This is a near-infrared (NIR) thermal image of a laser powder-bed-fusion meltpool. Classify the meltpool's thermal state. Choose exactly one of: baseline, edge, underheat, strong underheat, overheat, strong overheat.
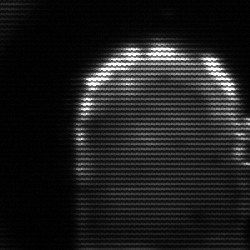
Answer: baseline